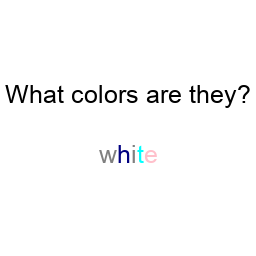
Color: gray, navy, gray, cyan, pink
Color name shown: white
Background color: white
Question text color: black